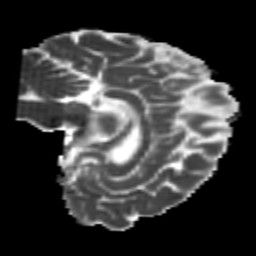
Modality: MD
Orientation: sagittal
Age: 24
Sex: male
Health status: healthy
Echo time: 0.074 s